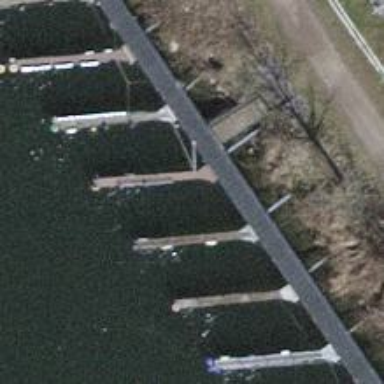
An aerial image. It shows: Pier made of metal with mooring facilities.